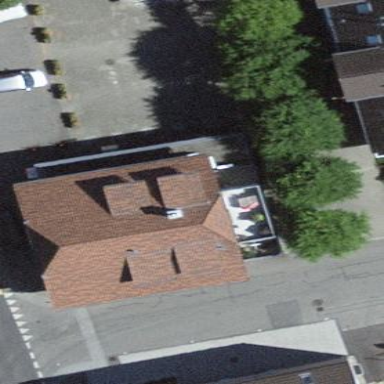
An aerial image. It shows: Bakery inside building.